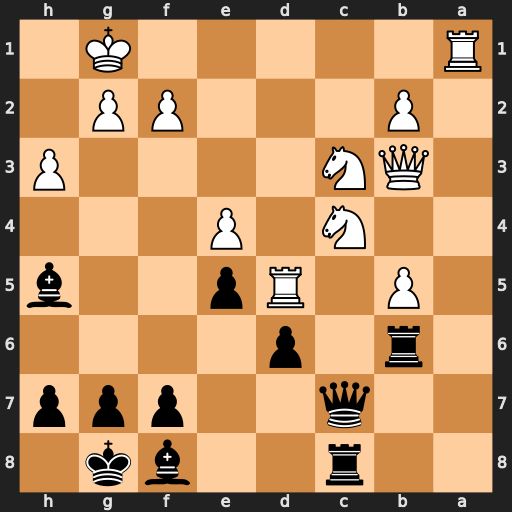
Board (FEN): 2r2bk1/2q2ppp/1r1p4/1P1Rp2b/2N1P3/1QN4P/1P3PP1/R5K1
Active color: b
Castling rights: -
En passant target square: -
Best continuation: Qxc4 Qxc4 Rxc4